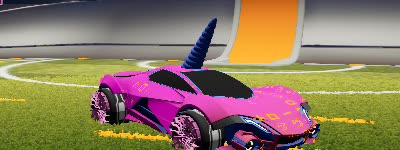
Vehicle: werewolf